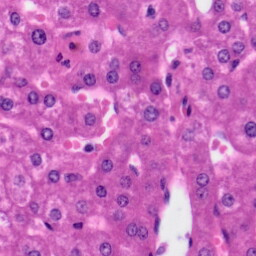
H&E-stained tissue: Liver